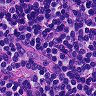
Metastatic tissue present: no